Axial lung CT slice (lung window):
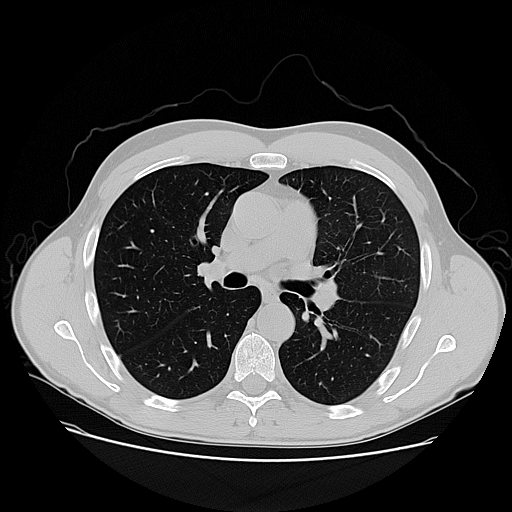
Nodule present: no